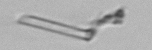
Label: fiber_TAG_external_detritus